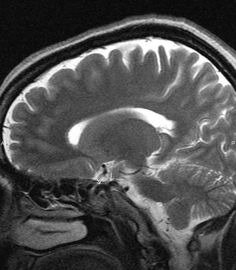
Label: notumor